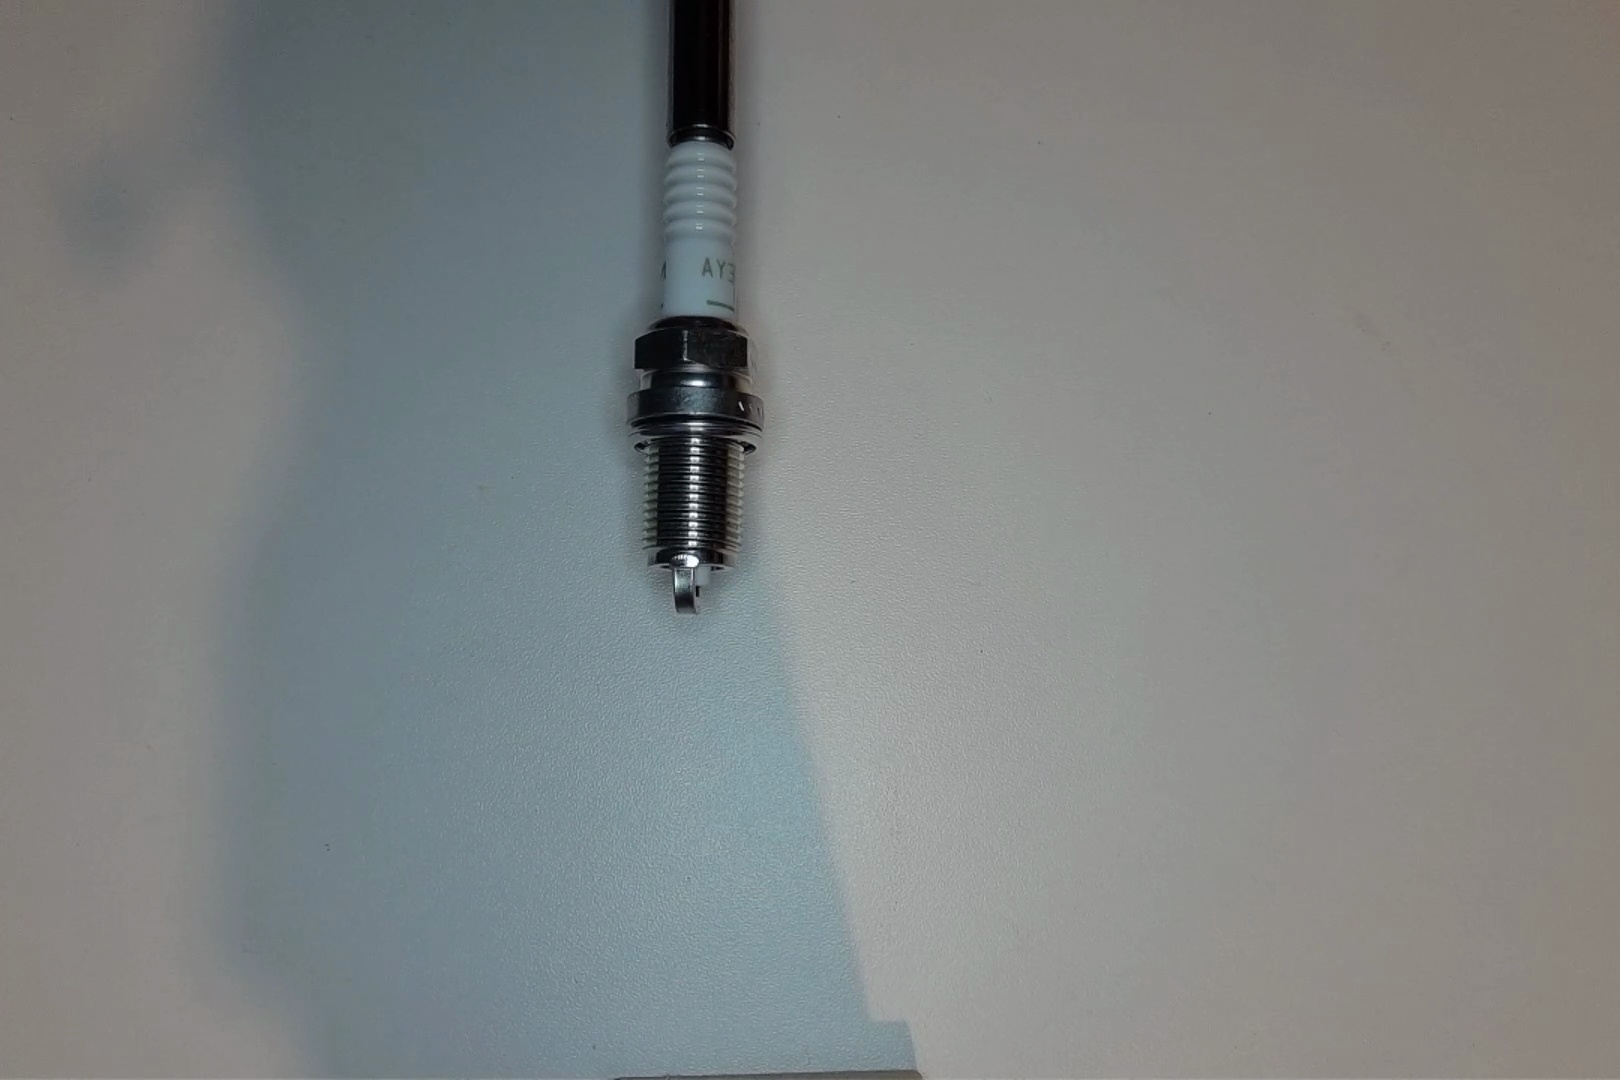
Label: normal